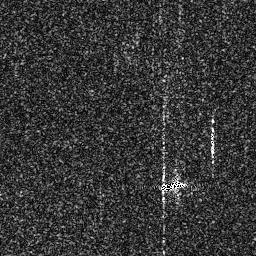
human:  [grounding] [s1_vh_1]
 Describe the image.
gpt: In the satellite image, there is  <ref>1 small ship </ref> <box>[[60, 69, 72, 74, 0]]</box> located at bottom.